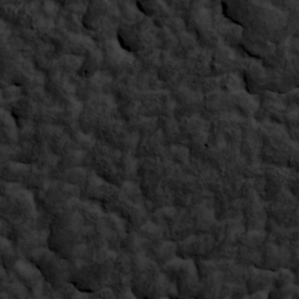
Label: non_frost